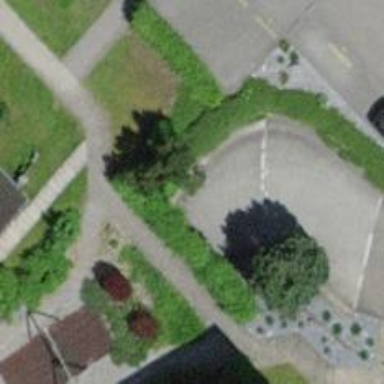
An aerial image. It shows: Parking entrance.